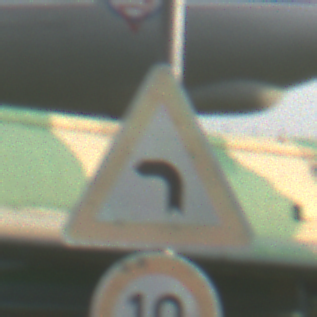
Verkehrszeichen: KurveLinks
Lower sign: Geschwindigkeit10
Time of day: SunriseSunset
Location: Outdoor (Special)
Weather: Clear
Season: NotSpecified
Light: Natural